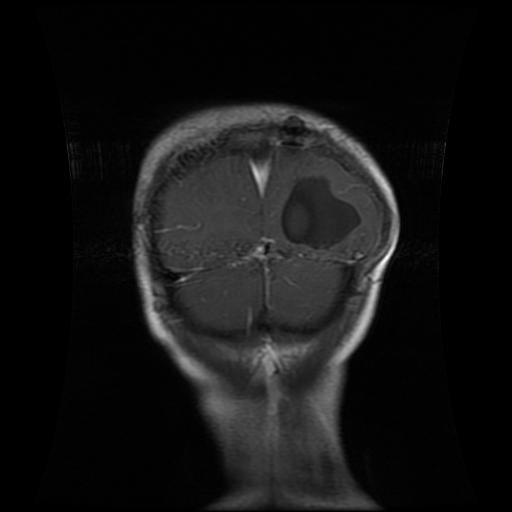
Label: glioma